Field crop: maize
Growth stage: 2
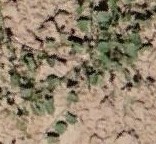
Species: convolvulus